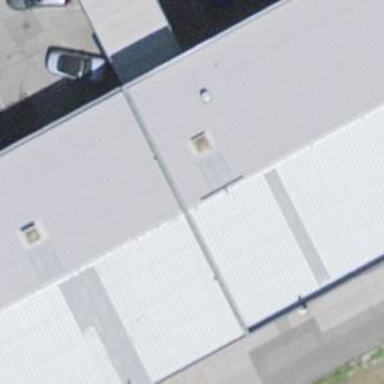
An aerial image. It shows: Building housing car shop.